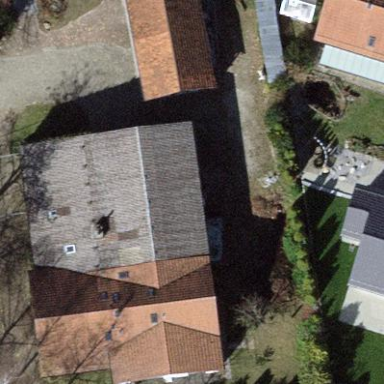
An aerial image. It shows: Farm building with gabled roof.